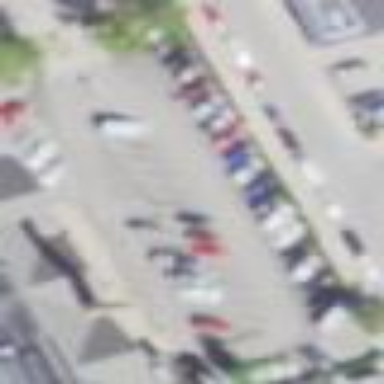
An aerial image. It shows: Parking area with surface.